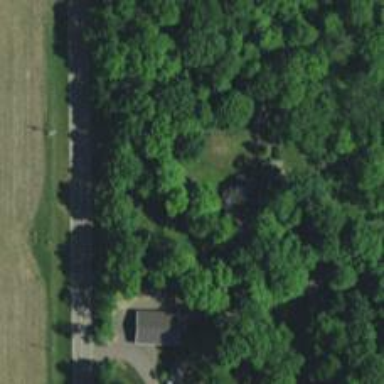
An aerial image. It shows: Driveway.